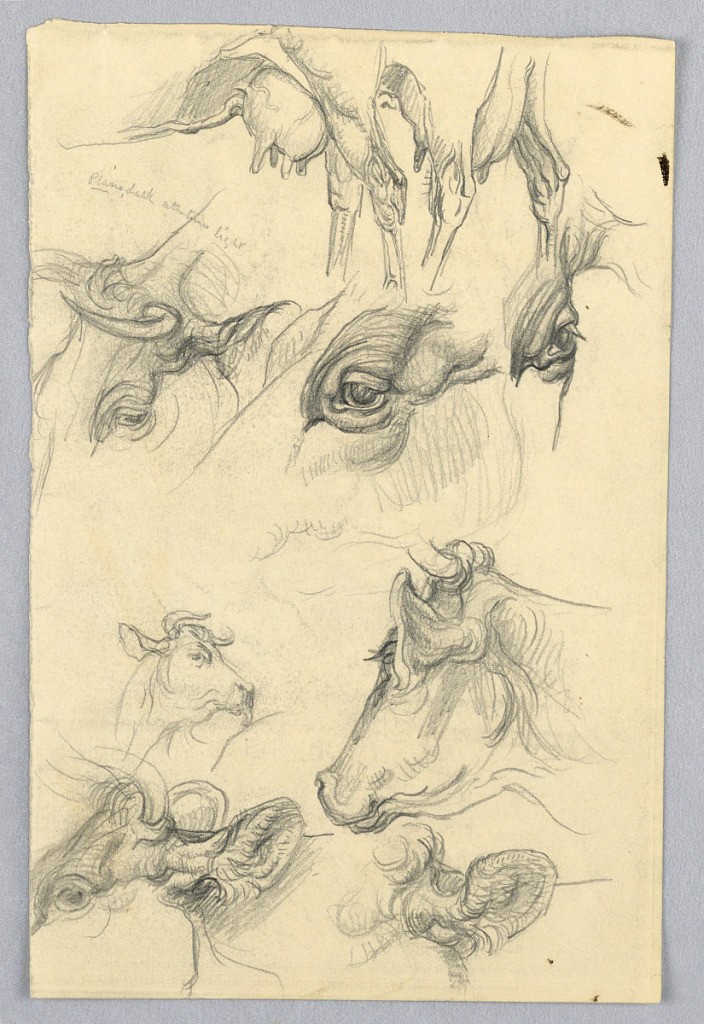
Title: Studies of Cows
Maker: Samuel Colman, American, 1832–1920
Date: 1860–70
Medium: Graphite on cream paper
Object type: Drawing
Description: Studies of the eyes, ears, and udders of cows. Verso: studies of the ears, eye and head of a cow. Notes on colors, both sides.